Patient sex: F
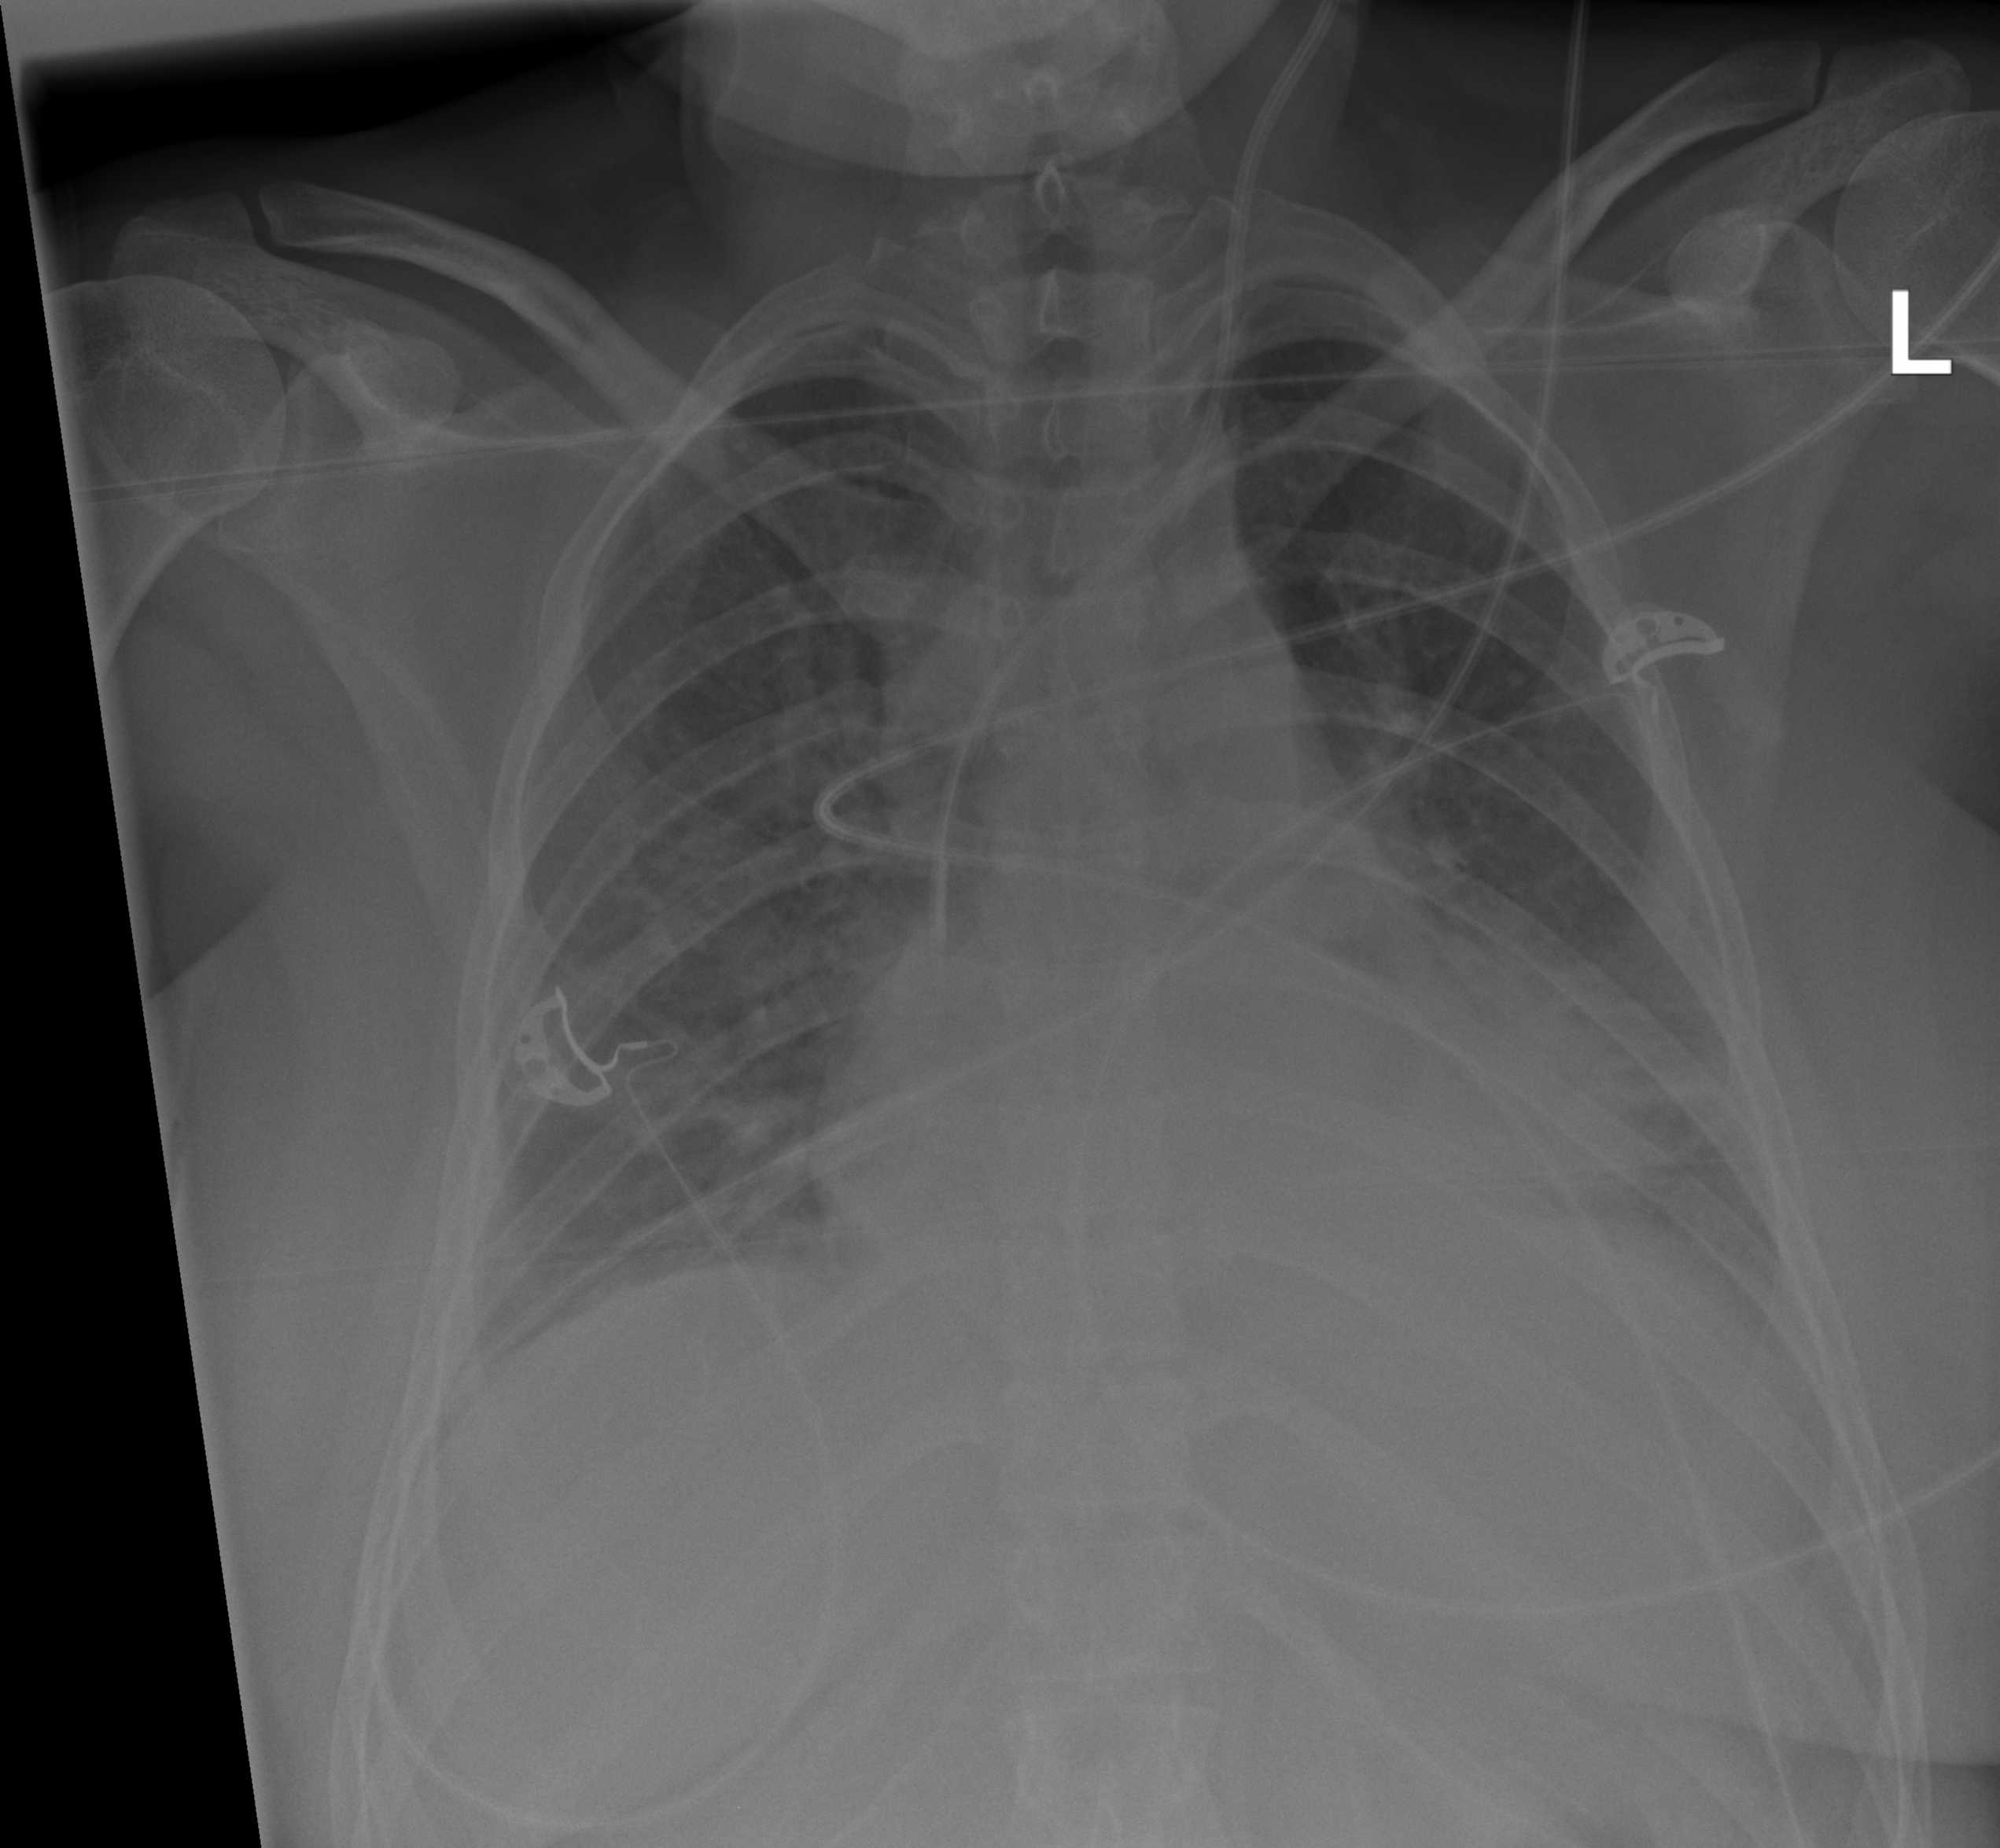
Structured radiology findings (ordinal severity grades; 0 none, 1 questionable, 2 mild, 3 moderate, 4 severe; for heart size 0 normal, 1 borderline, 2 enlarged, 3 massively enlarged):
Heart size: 0
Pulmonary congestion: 2
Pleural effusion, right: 0
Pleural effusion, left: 1
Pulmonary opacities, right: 2
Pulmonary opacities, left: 3
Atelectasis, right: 2
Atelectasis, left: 2